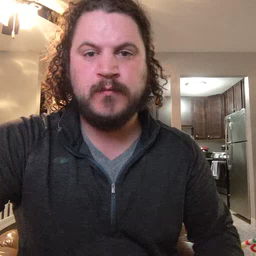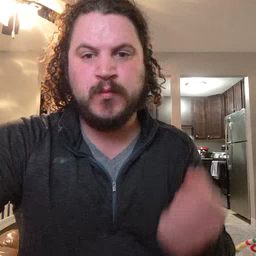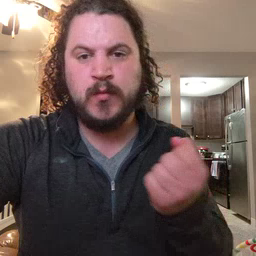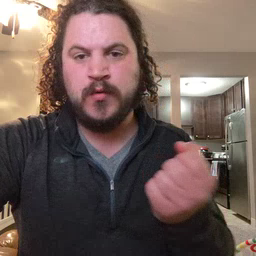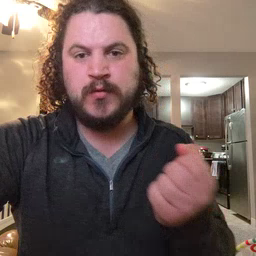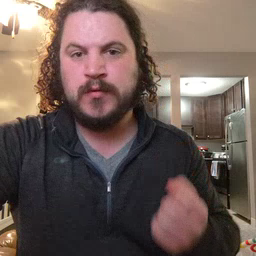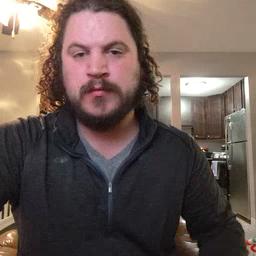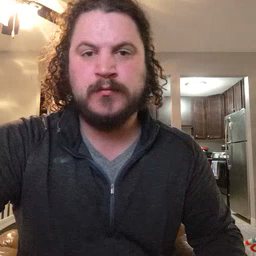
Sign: drawer